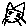
Label: cat